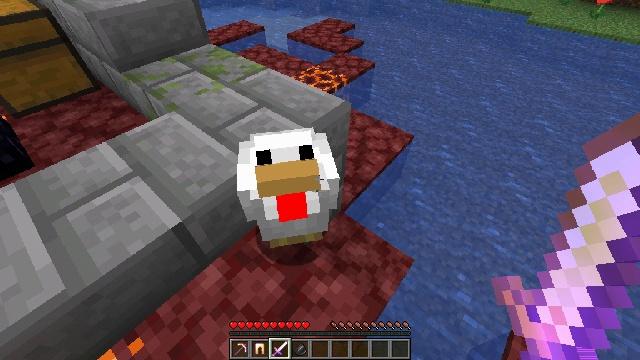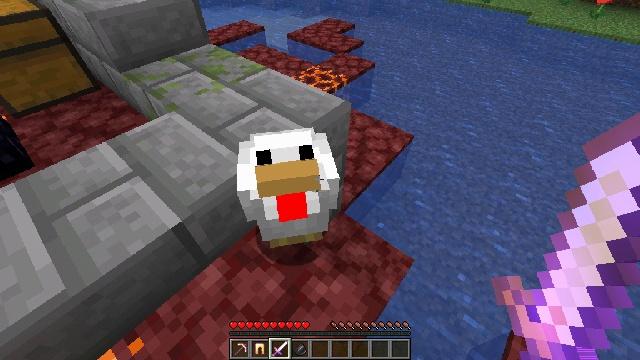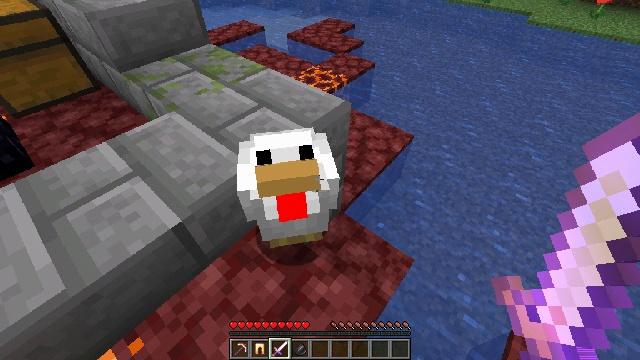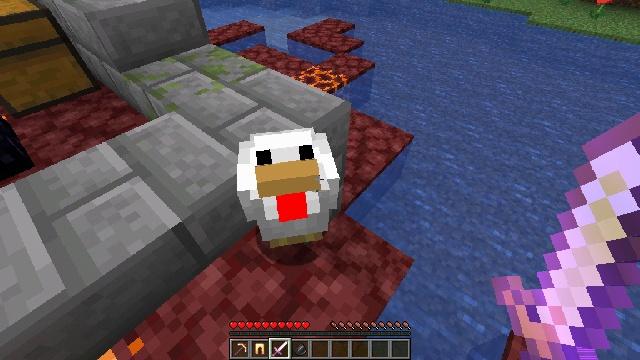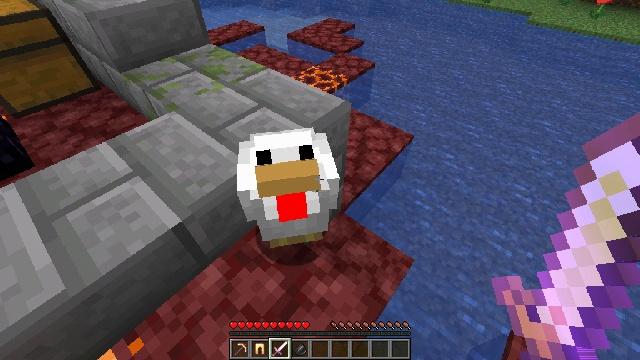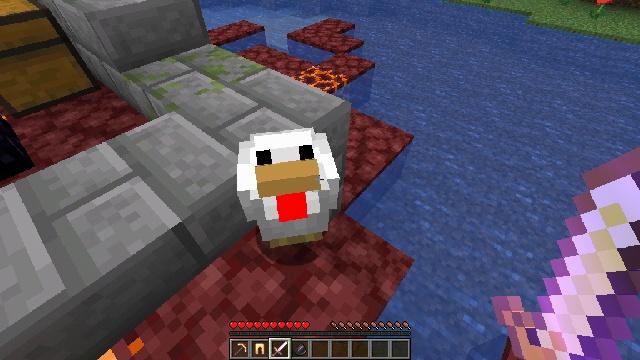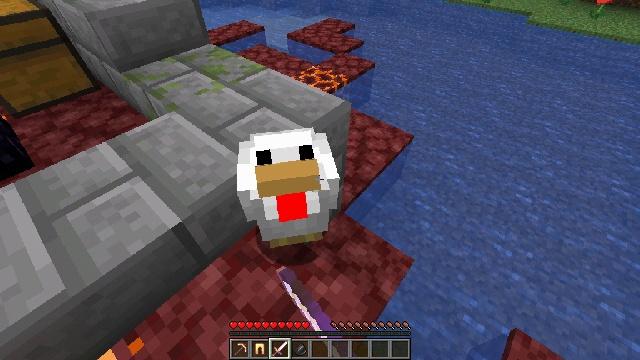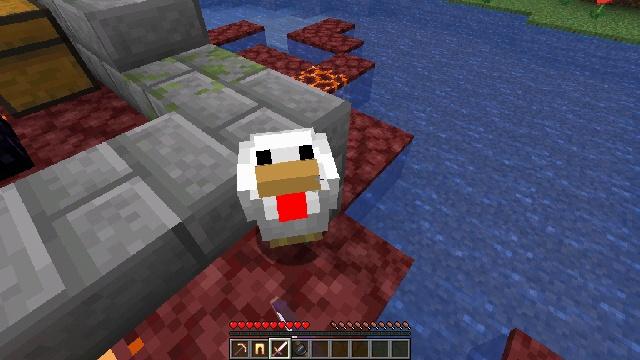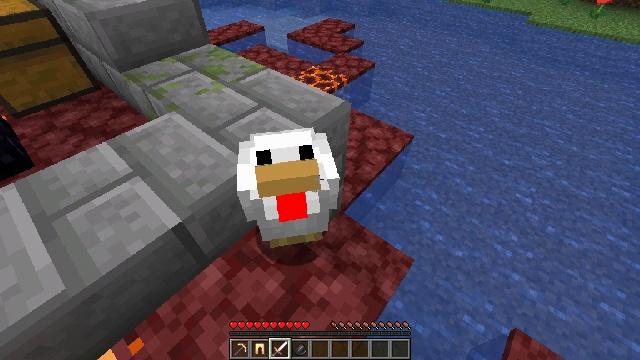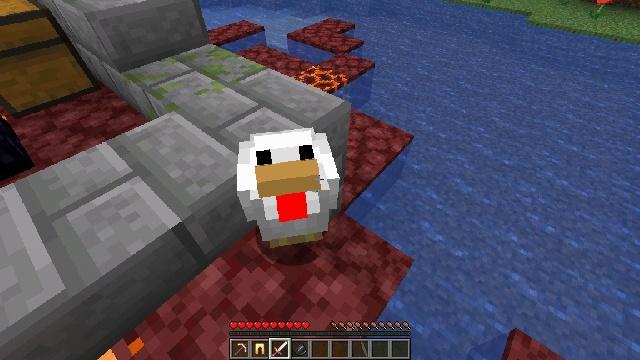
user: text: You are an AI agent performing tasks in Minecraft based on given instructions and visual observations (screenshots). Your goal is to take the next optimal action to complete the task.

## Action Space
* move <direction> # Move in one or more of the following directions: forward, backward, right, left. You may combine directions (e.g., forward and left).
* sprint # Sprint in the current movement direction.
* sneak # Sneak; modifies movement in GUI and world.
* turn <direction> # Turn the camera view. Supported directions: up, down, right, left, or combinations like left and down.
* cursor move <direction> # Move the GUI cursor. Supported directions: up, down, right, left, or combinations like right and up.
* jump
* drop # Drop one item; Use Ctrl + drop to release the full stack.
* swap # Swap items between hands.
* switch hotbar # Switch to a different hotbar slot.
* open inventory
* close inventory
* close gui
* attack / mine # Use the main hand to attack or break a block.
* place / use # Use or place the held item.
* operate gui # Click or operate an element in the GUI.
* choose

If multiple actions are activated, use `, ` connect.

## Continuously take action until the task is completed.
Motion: motion action
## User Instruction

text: Combat the chicken.
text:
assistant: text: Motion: no_op
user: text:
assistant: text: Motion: no_op
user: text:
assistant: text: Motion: no_op
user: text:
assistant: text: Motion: no_op
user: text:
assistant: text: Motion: attack / mine
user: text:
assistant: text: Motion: attack / mine
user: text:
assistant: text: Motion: attack / mine
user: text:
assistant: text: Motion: attack / mine
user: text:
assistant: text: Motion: no_op
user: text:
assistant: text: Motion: no_op